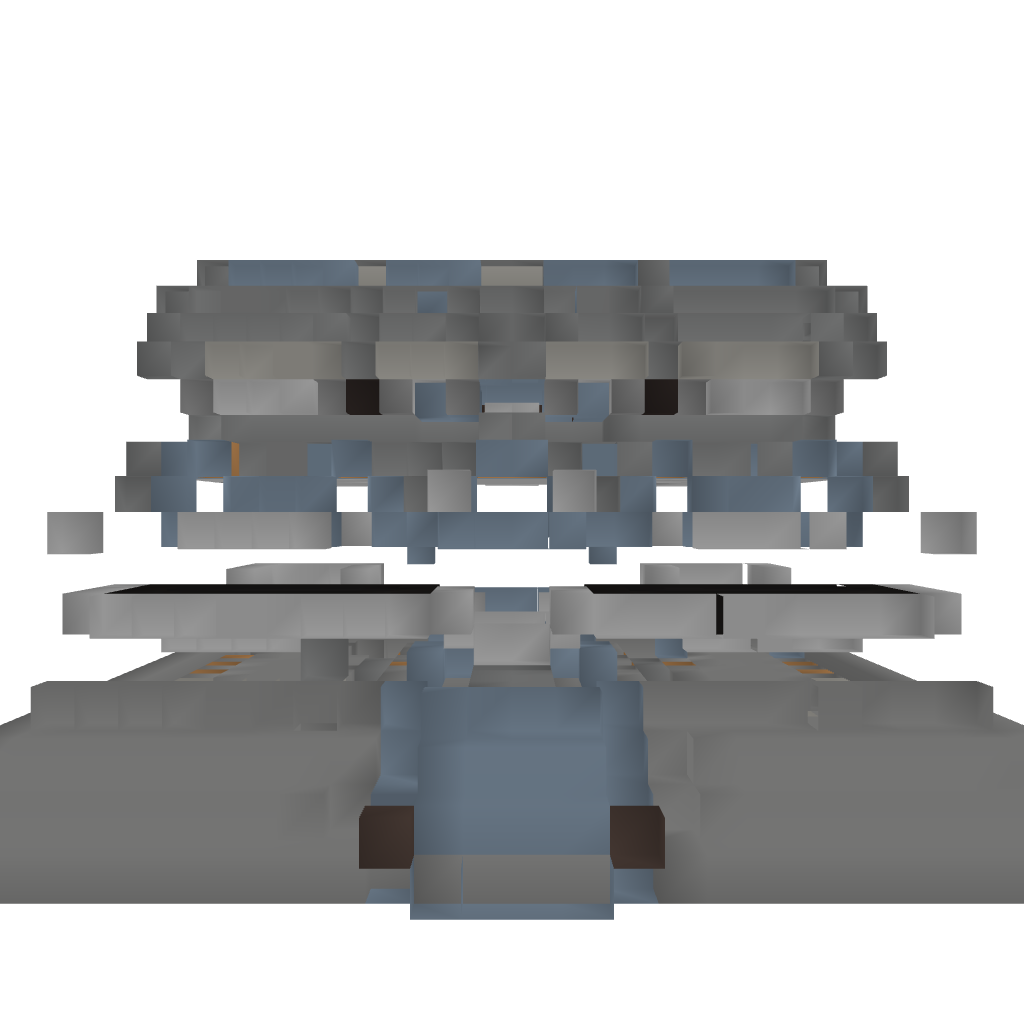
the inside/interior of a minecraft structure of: Mountain house